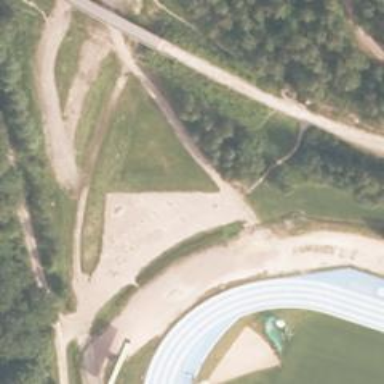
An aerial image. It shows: Fitness station in leisure land.